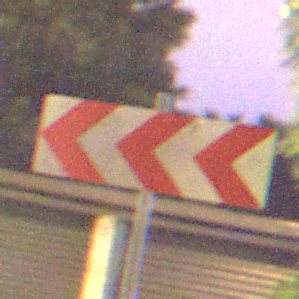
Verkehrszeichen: RichtungstafelnInKurvenGrossRechts
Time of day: Night
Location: Outdoor (Suburban)
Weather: PartlyCloudy
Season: NotSpecified
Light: Artificial